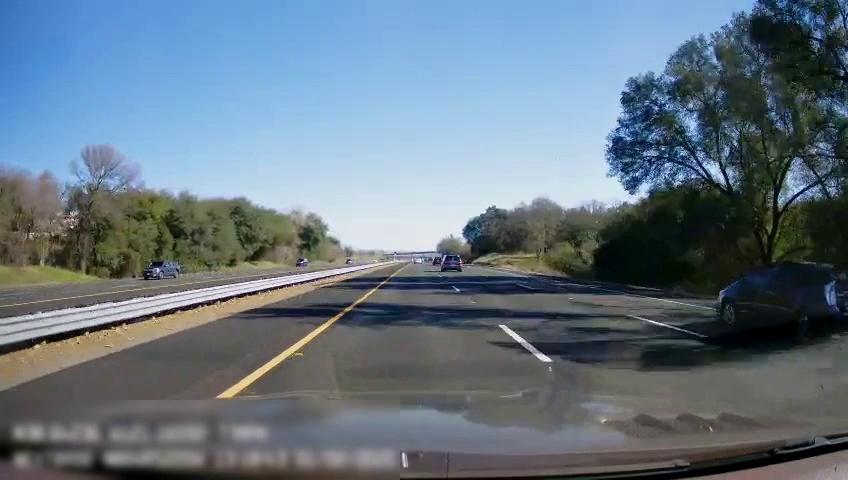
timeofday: Day
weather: Sunny
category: Drivable Space
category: Drivable Space
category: Vehicles | SUV
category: Vehicles | SUV
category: Vehicles | SUV
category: Vehicles | SUV
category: Lanes | Opposite Lane
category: Lanes | Current Lane
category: Lanes | Current Lane
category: Lanes | Alternate Lane
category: Lanes | Alternate Lane